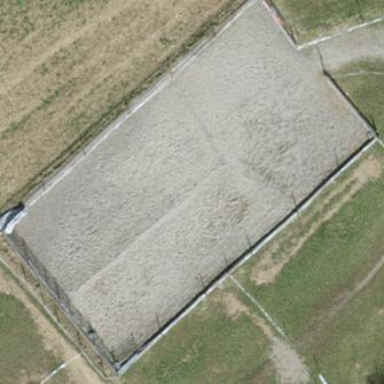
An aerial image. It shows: Equestrian pitch surrounded by fence.